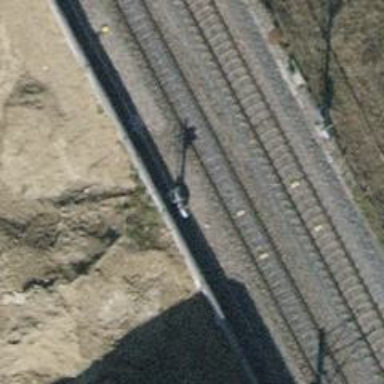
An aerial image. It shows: Railway signal.